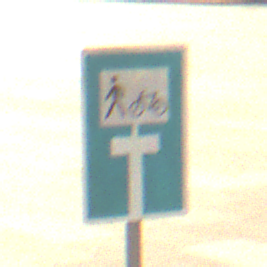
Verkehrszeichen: SackgasseRadverkehrFussgaengerDurchlaessig
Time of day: MorningAfternoon
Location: Outdoor (Suburban)
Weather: Clear
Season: NotSpecified
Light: Natural